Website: crate-barrel
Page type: receipt
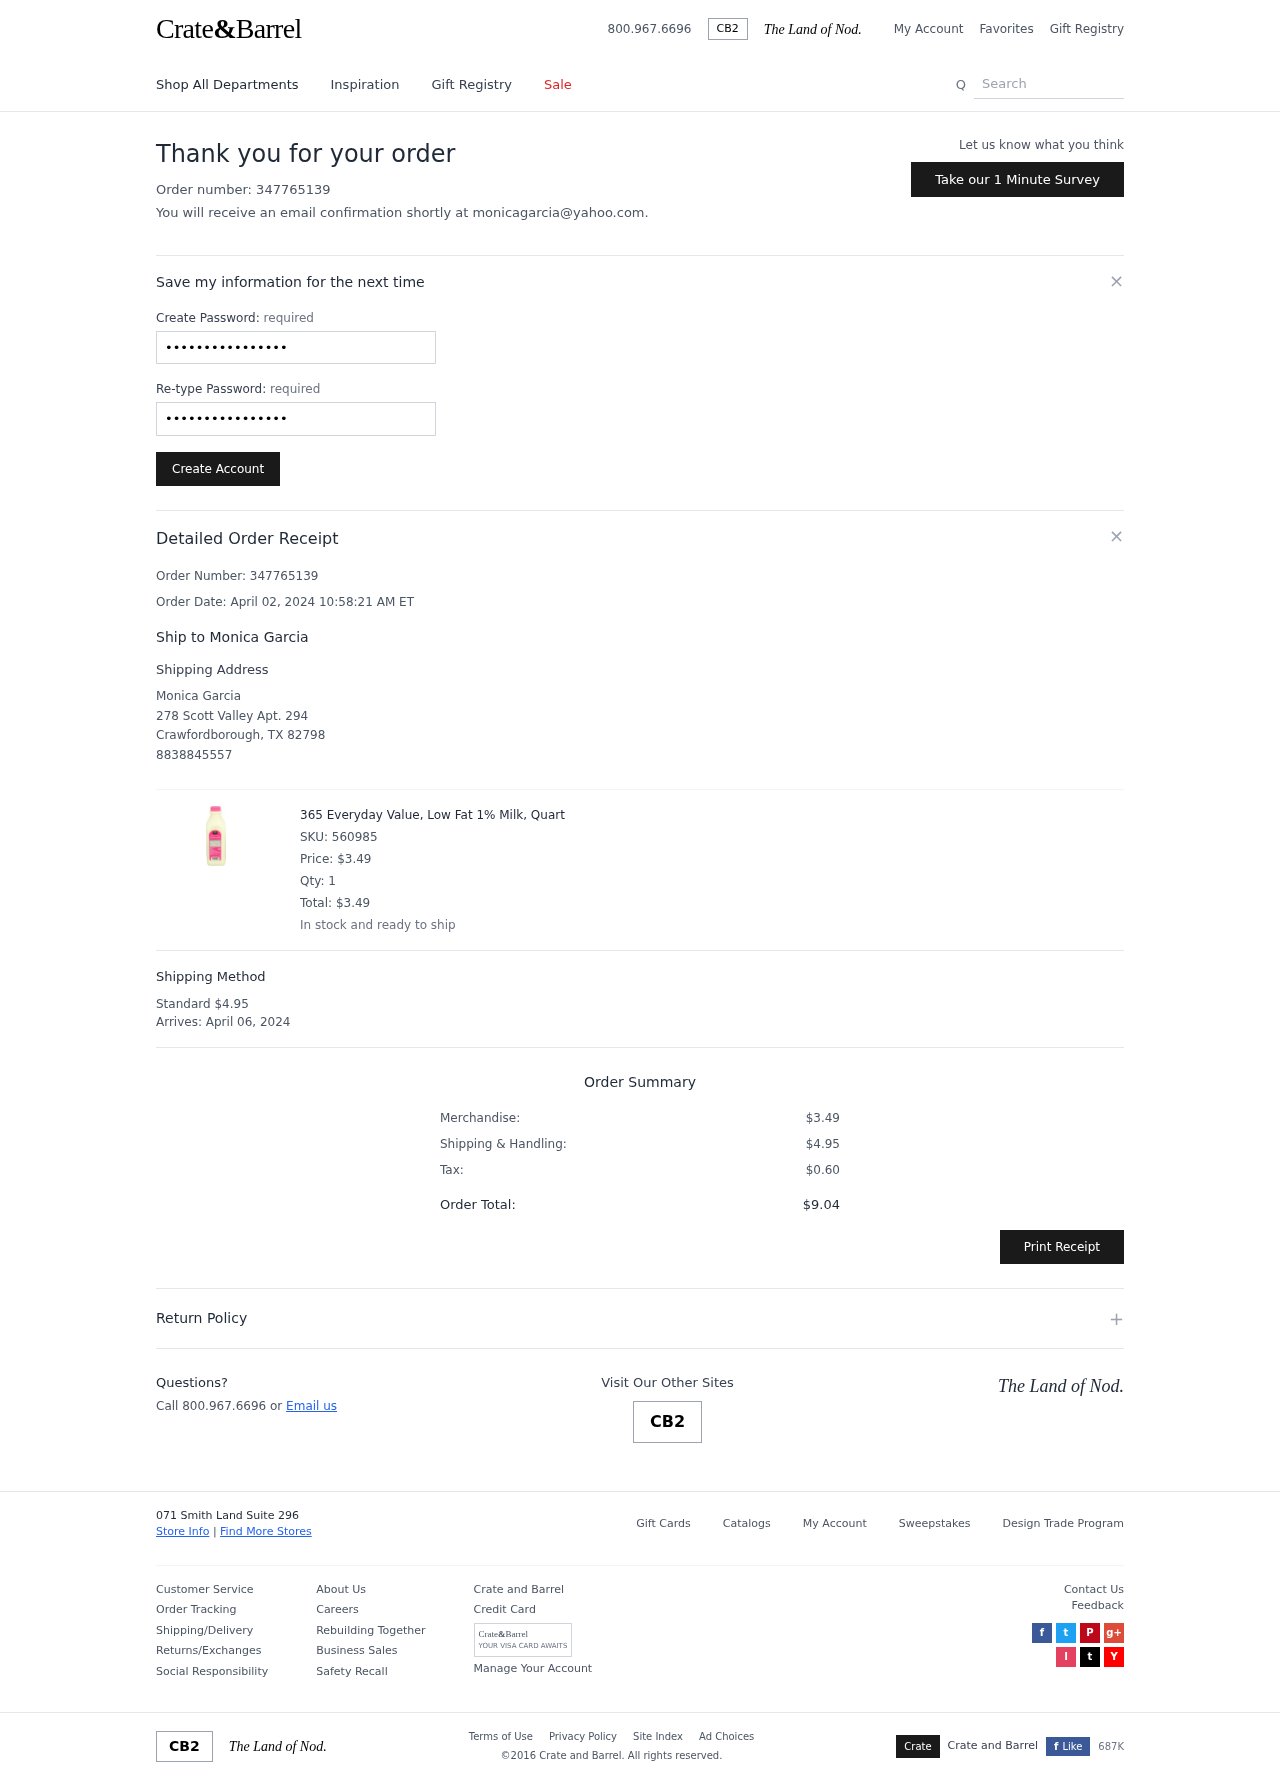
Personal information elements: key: PII_CITY
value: Crawfordborough
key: PII_EMAIL
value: monicagarcia@yahoo.com
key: PII_FULLNAME
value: Monica Garcia
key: PII_FULLNAME
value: Ship to Monica Garcia
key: PII_PHONE
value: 8838845557
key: PII_POSTCODE
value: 82798
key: PII_STATE_ABBR
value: TX
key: PII_STREET
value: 278 Scott Valley Apt. 294
Product elements: key: PRODUCT1_NAME
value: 365 Everyday Value, Low Fat 1% Milk, Quart
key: PRODUCT1_PRICE
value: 3.49
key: PRODUCT1_QUANTITY
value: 1
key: PRODUCT1_SKU
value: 560985
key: PRODUCT1_TOTAL
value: $3.49
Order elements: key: ORDER_ID
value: Order Number: 347765139
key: ORDER_ID
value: Order number: 347765139
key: ORDER_DATE
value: Order Date: April 02, 2024 10:58:21 AM ET
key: ORDER_SHIPPING_COST
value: $4.95
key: ORDER_DELIVERY_DATE
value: April 06, 2024
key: ORDER_SUBTOTAL
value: $3.49
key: ORDER_TAX
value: $0.60
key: ORDER_TOTAL
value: $9.04
Search elements: key: HEADER_SEARCH
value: Search